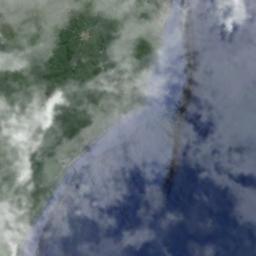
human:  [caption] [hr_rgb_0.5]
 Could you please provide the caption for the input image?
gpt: The stratus clouds are located above the sea and the land covered by dense vegetation .

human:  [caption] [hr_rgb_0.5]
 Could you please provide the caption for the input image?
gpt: The white cloud is above green land and blue sea .

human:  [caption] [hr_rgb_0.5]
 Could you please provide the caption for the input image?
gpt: A thin cloud floated over the sea .

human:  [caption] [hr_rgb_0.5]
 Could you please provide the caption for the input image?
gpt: Thin white clouds shrouded in green spaces and on the sea .

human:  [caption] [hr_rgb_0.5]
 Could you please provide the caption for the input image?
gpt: A few pieces of sparse white clouds above a coast .